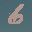
Label: 6